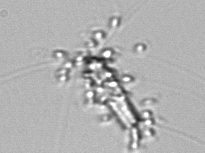
Label: Chaetoceros_didymus_TAG_external_flagellate